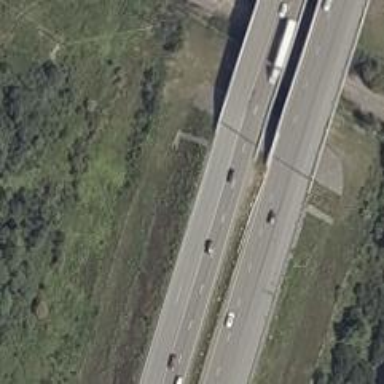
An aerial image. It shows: Asphalt motorway.